一年级 · 计数
共有 12 个萝卜。（）

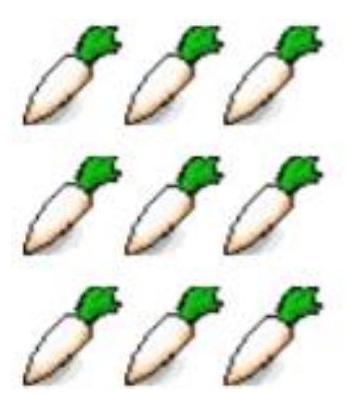
答案: \sqrt{ }$